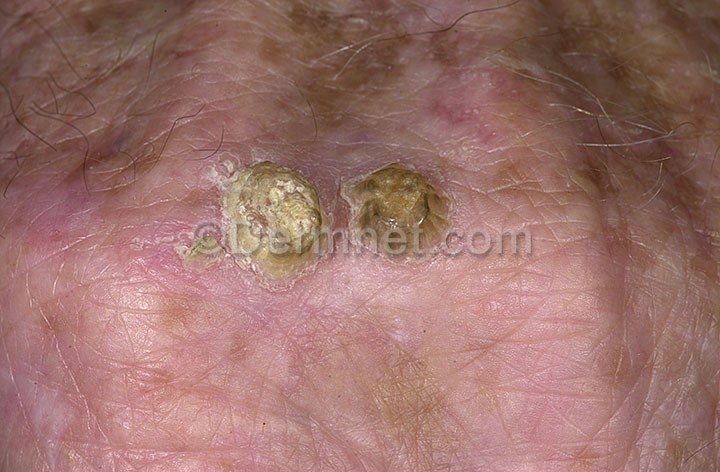
Disease: Actinic Keratosis Basal Cell Carcinoma and other Malignant Lesions